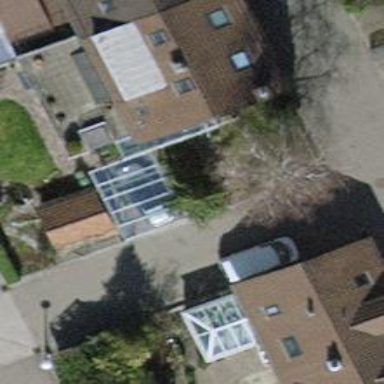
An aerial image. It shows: Building with tiled roof.